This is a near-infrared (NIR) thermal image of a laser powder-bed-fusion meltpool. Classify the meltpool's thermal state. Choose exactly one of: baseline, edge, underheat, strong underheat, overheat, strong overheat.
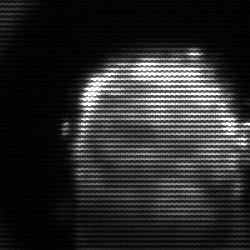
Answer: baseline